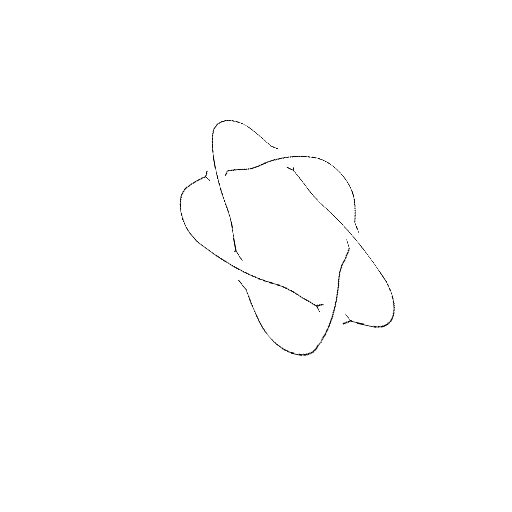
Crossing number: 5